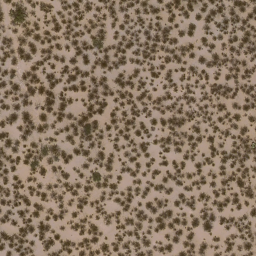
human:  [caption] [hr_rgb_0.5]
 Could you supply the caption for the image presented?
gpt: Lots of plants scattered in the loess ground. .

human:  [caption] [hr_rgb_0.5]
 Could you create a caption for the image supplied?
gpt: There are some grey plants scattered on the ground .

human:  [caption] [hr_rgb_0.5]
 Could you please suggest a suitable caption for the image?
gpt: Lots of plants scattered on the ground. .

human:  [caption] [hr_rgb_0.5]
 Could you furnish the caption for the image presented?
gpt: This is a chaparral .

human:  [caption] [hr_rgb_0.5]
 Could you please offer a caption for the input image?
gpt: Some grey plants are scattered in the loess ground .